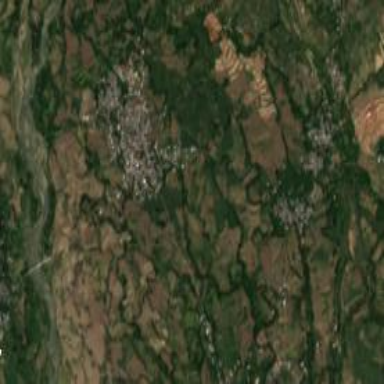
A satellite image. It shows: Village.